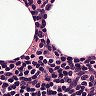
Metastatic tissue present: no